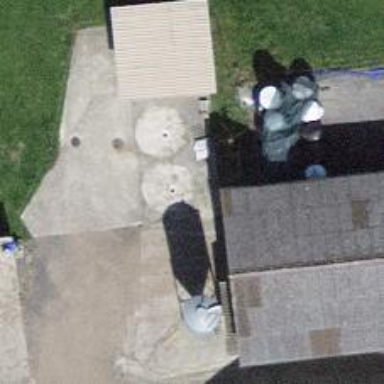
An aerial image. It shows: Silo.